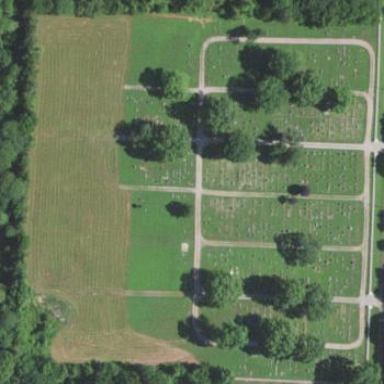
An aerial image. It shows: Cemetery.